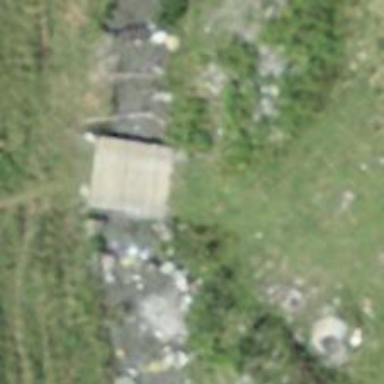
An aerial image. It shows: Path leading to bridge.